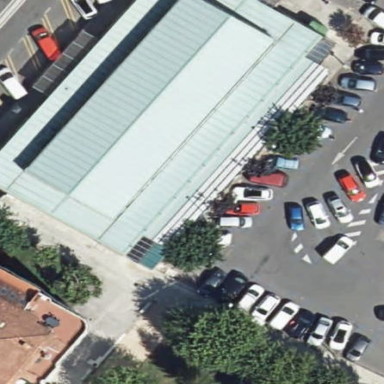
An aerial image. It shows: Marketplace building.